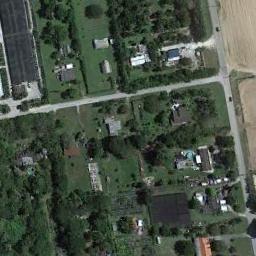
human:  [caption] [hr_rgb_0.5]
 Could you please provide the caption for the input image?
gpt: The medium residential area has some houses of different sizes on the grass and lots of trees are among these houses .

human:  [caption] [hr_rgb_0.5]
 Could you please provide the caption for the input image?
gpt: Many buildings of different shapes are in medium residential area .

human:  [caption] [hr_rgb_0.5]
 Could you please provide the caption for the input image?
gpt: The medium residential is on the grass next to the bare land .

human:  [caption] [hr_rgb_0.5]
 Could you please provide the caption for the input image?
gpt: The houses in the mid-sized residential area are all red .

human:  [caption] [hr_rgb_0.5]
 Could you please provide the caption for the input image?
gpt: There are some buildings on green lawns on the medium residential area .